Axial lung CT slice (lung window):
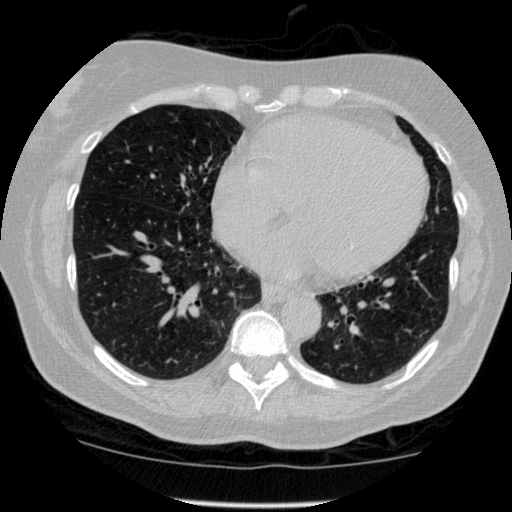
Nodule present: no